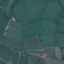
Land use / land cover class: Pasture